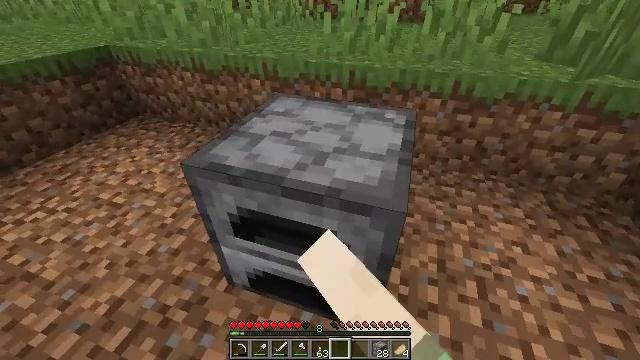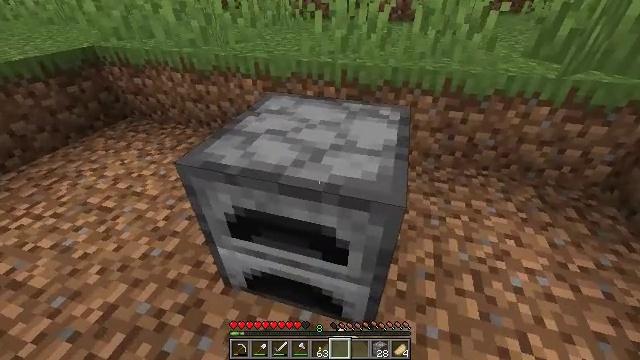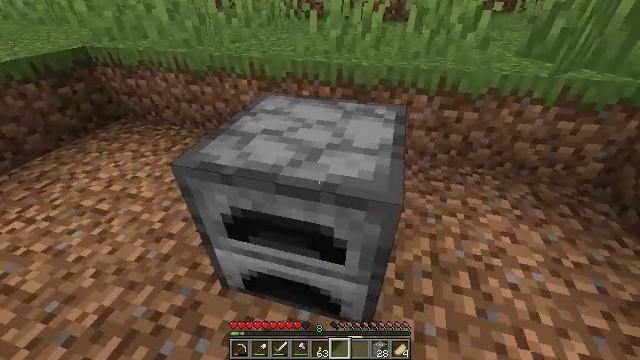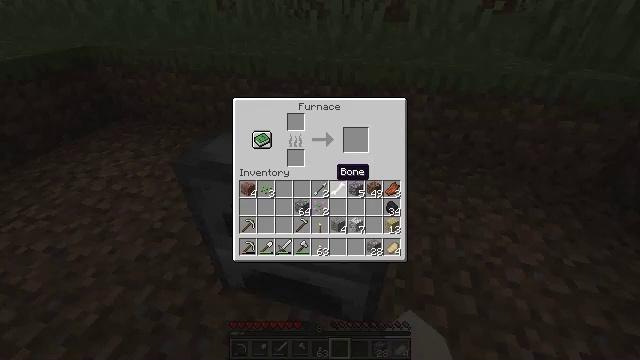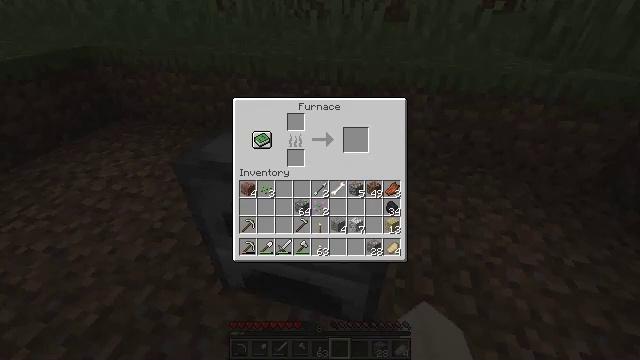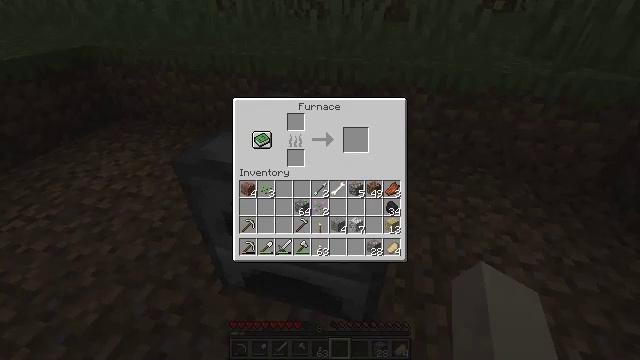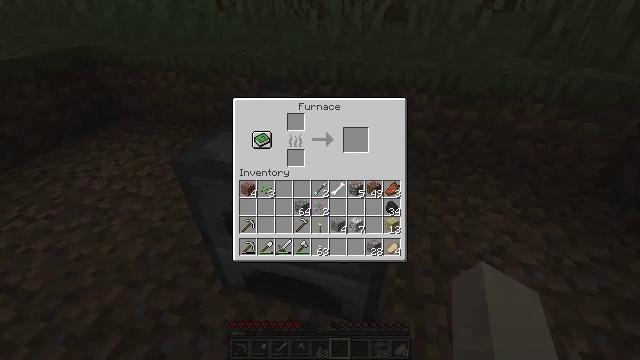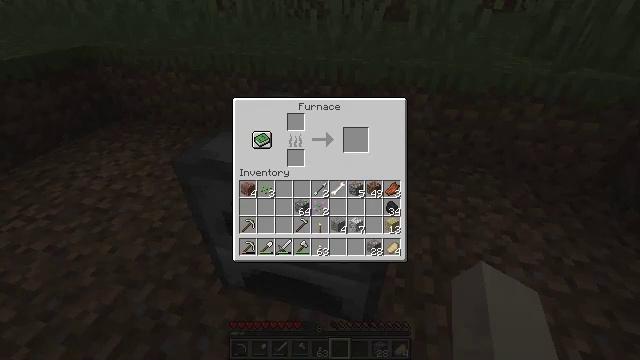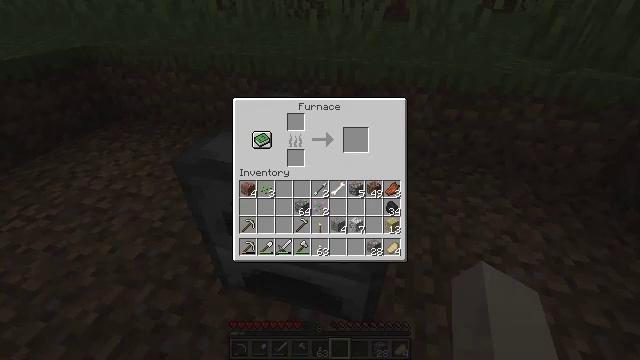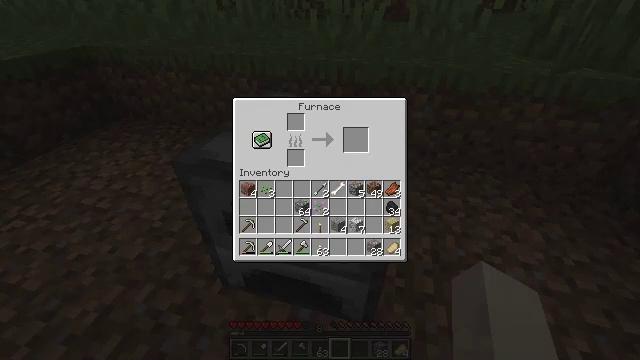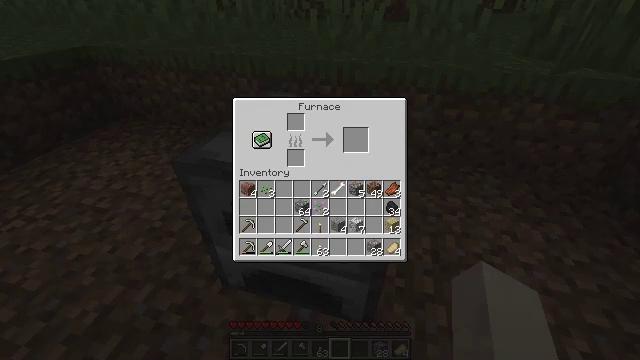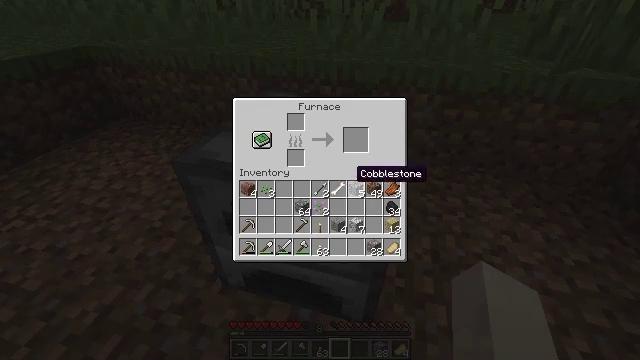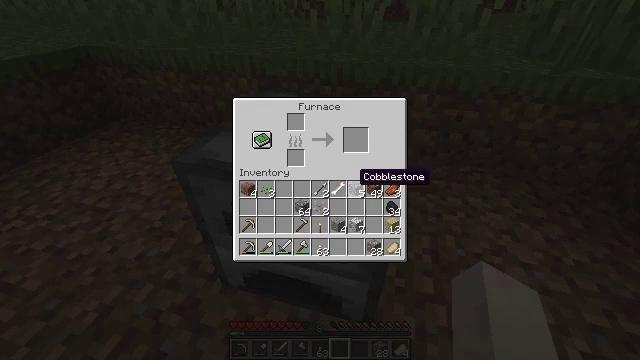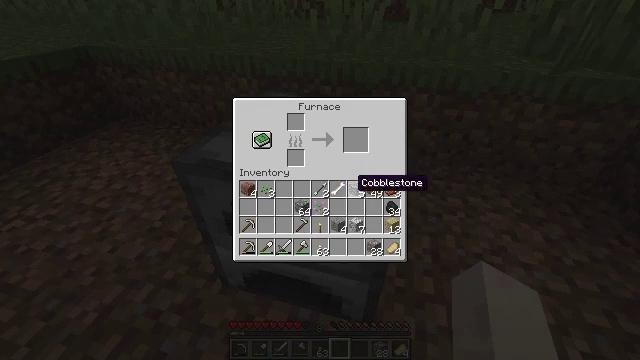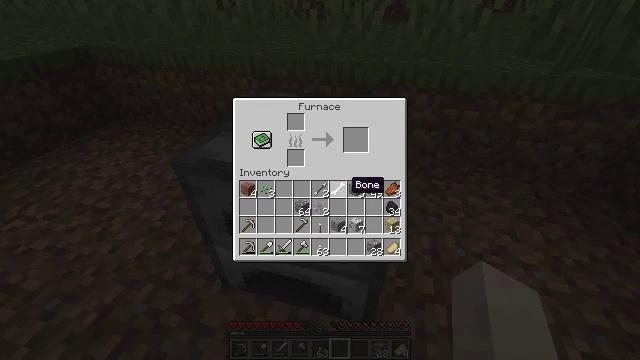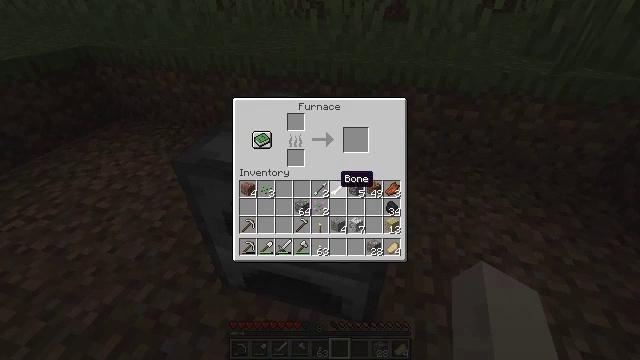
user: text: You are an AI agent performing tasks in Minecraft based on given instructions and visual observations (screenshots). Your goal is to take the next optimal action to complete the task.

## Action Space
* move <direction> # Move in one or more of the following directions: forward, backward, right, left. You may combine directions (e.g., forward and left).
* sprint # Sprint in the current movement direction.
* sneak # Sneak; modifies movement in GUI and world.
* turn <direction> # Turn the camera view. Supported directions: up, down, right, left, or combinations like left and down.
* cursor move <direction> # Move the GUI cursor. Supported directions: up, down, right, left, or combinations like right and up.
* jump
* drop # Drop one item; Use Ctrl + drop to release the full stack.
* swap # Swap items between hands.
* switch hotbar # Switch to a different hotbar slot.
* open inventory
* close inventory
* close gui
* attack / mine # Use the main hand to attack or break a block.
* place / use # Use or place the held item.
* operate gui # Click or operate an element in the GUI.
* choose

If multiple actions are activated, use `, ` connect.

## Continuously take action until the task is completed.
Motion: motion action
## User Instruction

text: Gather grass by holding the left mouse button.
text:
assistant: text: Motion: turn right
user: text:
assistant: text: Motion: turn right
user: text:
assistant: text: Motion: cursor move right, open gui
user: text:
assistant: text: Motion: cursor move left
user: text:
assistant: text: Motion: no_op
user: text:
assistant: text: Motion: no_op
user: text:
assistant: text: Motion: no_op
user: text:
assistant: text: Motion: no_op
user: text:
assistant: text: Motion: no_op
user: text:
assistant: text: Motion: no_op
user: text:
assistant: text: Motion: cursor move right and down
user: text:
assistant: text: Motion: no_op
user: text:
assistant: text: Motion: no_op
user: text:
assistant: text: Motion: no_op
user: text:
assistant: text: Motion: cursor move left
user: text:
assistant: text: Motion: no_op
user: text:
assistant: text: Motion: no_op
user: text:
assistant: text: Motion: no_op
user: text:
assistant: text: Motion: no_op
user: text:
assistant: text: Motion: no_op
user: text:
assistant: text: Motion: no_op
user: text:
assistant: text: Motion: cursor move left and up
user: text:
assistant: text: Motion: no_op
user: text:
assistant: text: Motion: no_op
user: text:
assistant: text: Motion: cursor move down
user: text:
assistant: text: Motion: cursor move down
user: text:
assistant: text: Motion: no_op
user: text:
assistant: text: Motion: no_op
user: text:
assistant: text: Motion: no_op
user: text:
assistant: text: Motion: no_op